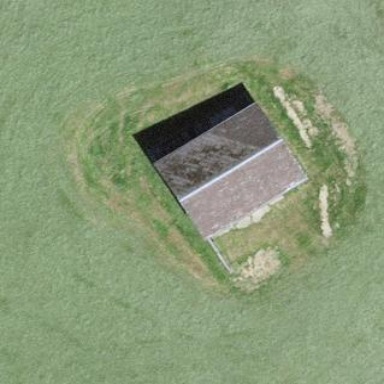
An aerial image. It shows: Shed.